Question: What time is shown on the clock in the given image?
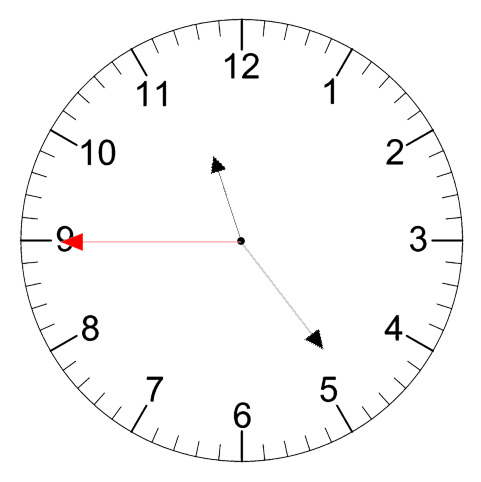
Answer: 11:23:45